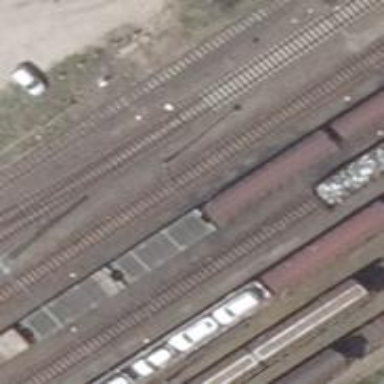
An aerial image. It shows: Railway switch.